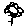
Label: flower